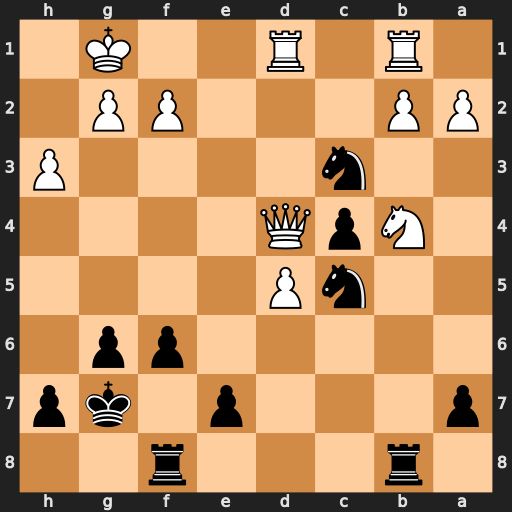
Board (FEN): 1r3r2/p3p1kp/5pp1/2nP4/1NpQ4/2n4P/PP3PP1/1R1R2K1
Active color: b
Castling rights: -
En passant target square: -
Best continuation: Ne2+ Kh2 Nxd4 Rxd4 Rxb4